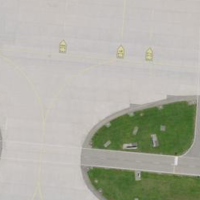
EUNIS habitat code: 57
Species observed at this site:
Milvus milvus
Corvus corone
Columba livia
Buteo buteo
Motacilla alba
Milvus migrans